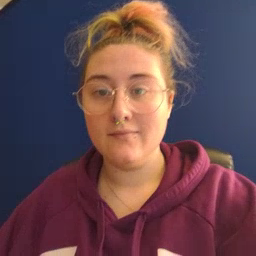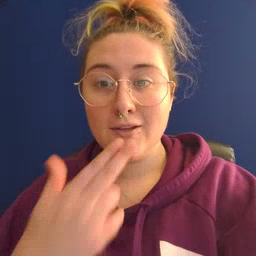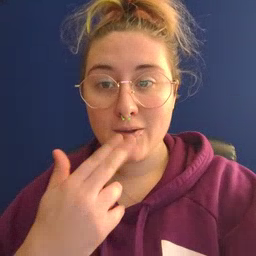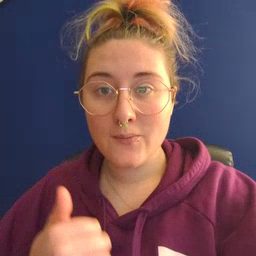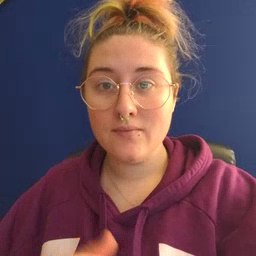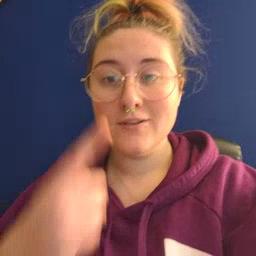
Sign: cute